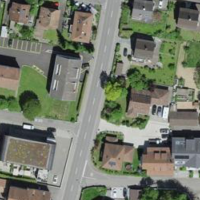
EUNIS habitat code: 54
Species observed at this site:
Clematis vitalba